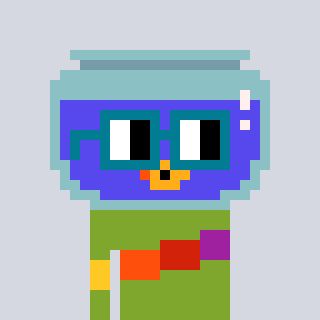
a pixel art character with square dark green glasses, a goldfish-shaped head and a slimegreen-colored body on a cool background